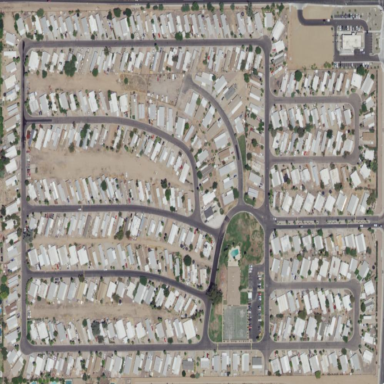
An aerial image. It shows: Residential area designated as trailer park.